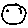
Label: moon